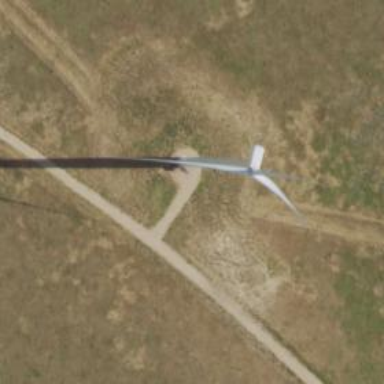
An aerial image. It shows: Wind generator in the form of horizontal axis wind turbine.